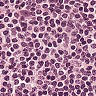
Metastatic tissue present: no